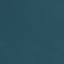
Label: SeaLake